Question: At the moment I am getting items out of my database and add them to a string called result which I return and set to my TextView:
'''
protected void onCreate(Bundle savedInstanceState) {
// TODO Auto-generated method stub
super.onCreate(savedInstanceState);
setContentView(R.layout.level);
loadDataBase();
int level = Integer.parseInt(getIntent().getExtras().getString("level"));
questions = new ArrayList<Question>();
questions = myDbHelper.getQuestionsLevel(level);
tvQuestion = (TextView) findViewById(R.id.tvQuestion);
i = 0;
String data = getAllItems();
tvQuestion.setText(data);
}
private String getAllItems() {
result = "";
for (i = 0; i<9; i++){
result = result + questions.get(i).getQuestion() + "
";
}
return result;
// TODO Auto-generated method stub
}
'''
The thing is, all these items also have a title(string) and graphical thumb (string) in the database. I would like to show them as illustrated in the picture below, each with an onclicklistener on it, instead of a boring list of items below eachother. Each item has a picture and title.
Since my beginning programming skills, I am wondering how to do this best, and if you know any good tutorials on it which explain it well?

Thanks!
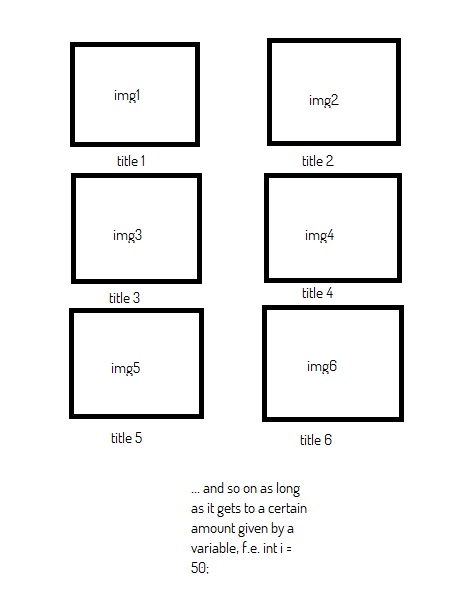
Answer: if i understood your question you need to create a customize an adapter.
Create a new simple class like this which holds an string and a picture
'''
Class ObjectHolder {
int Image;
String Title;
}
'''
and create a getter and setter for this two
then create custom ArrayAdapter
'''
Class CustomArrayAdapter extends ArrayAdapter<ObjectHolder> {
public CustomArrayAdapter(Context C, ObjectHolder[] Arr) {
super(C, R.layout.caa_xml, Arr);
}
@Override
public View getView(int position, View v, ViewGroup parent)
{
View mView = v ;
if(mView == null){
LayoutInflater vi = (LayoutInflater) getContext().getSystemService(Context.LAYOUT_INFLATER_SERVICE);
mView = vi.inflate(R.layout.cpa_xml, null);
}
TextView text = (TextView) mView.findViewById(R.id.tv_caarow);
ImageView image = (ImageView) mView.findViewById(R.id.iv_caarow);
if(mView != null )
{ text.setText(getItem(position).getText());
image.setImageResource(getItem(position).getImage());
return mView;
}
}
'''
and create caa_xml.xml in res\layout
'''
<?xml version="1.0" encoding="utf-8"?>
<RelativeLayout xmlns:android="http://schemas.android.com/apk/res/android"
android:layout_width="wrap_content"
android:layout_height="wrap_content" >
<ImageView
android:id="@+id/iv_caarow"
android:src="@drawable/icon"
android:layout_width="wrap_content"
android:layout_height="wrap_content" />
<TextView
android:id="@+id/tv_caarow"
android:layout_width="wrap_content"
android:layout_height="wrap_content"
android:paddingBottom="15dip"
android:layout_BottomOf="@+id/iv_caarow" />
</RelativeLayout>
'''
and use it like this.
'''
GridView GV= (GridView) findViewById(R.Id.gv); // reference to xml or create in java
ObjectHolder[] OHA;
// assign your array, any ways!
mAdapter CustomArrayAdapter= CustomArrayAdapter(this, OHA);
GridView.setAdapter(mAdapter);
'''